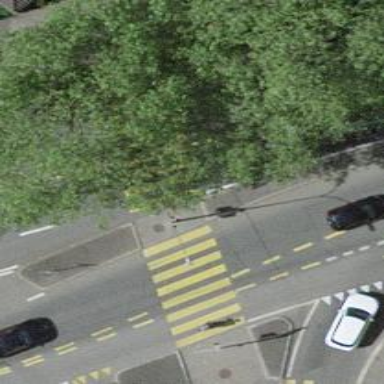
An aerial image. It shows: Road with traffic signals.